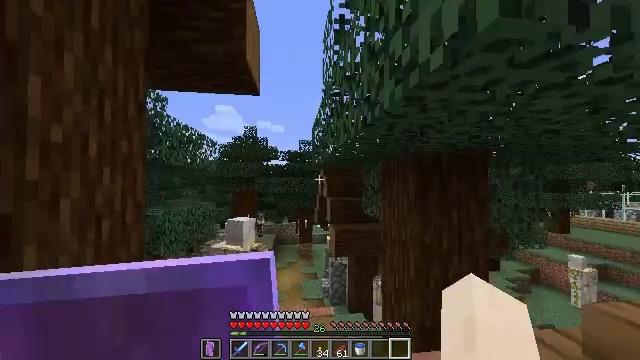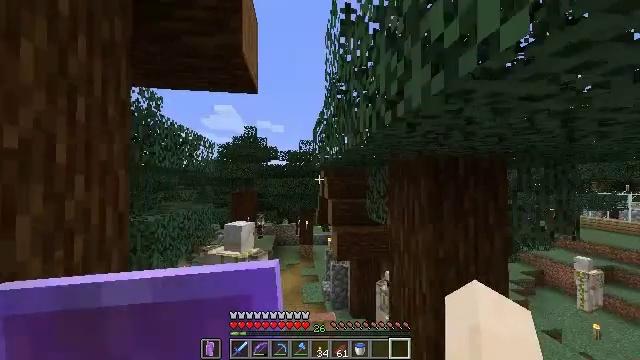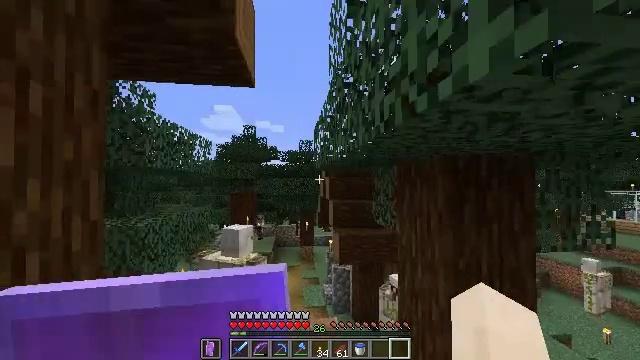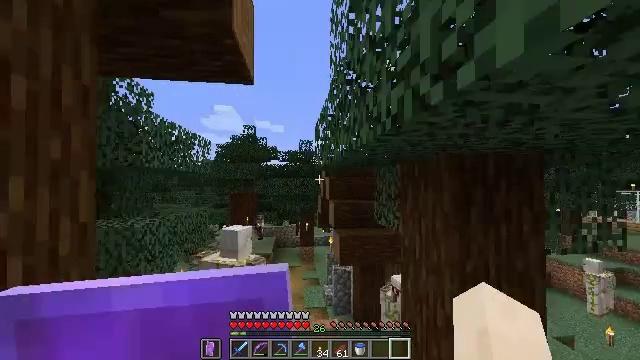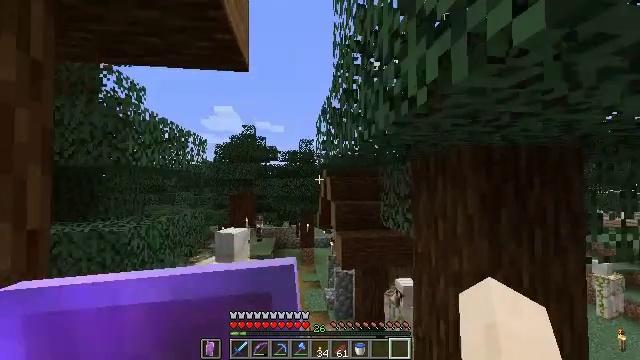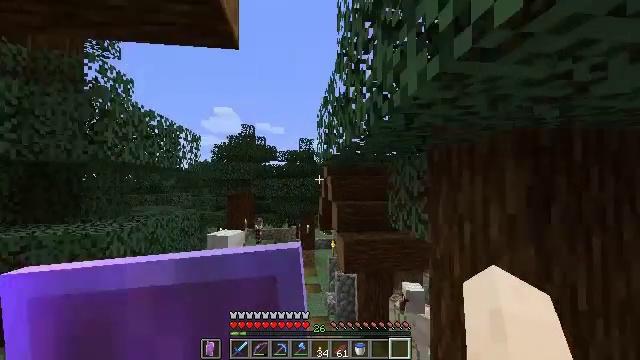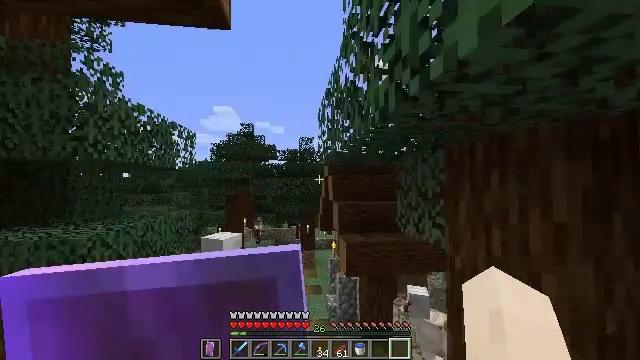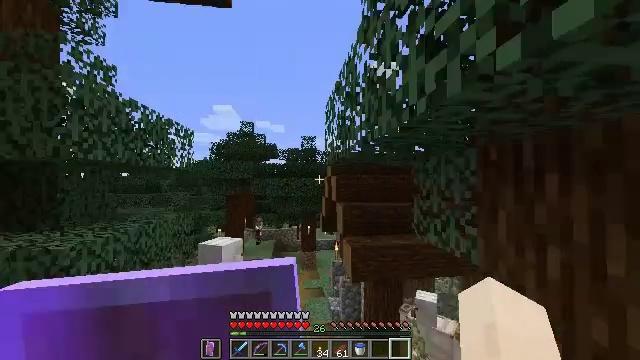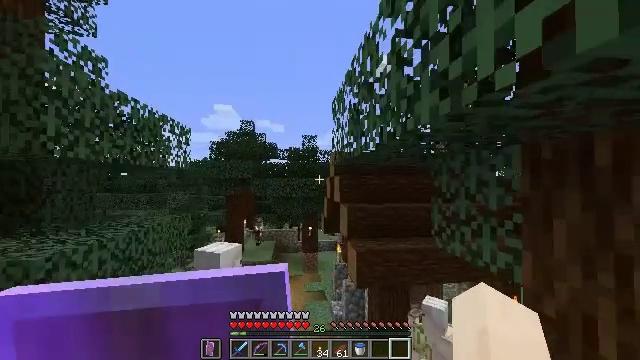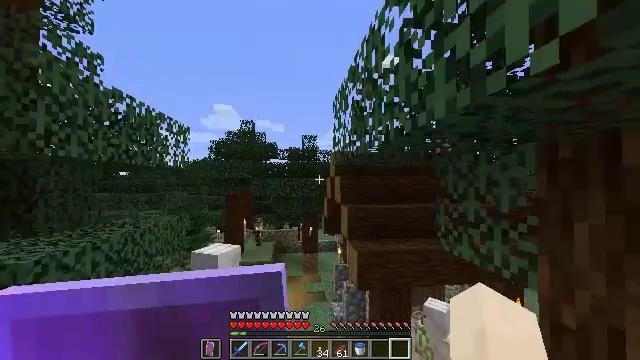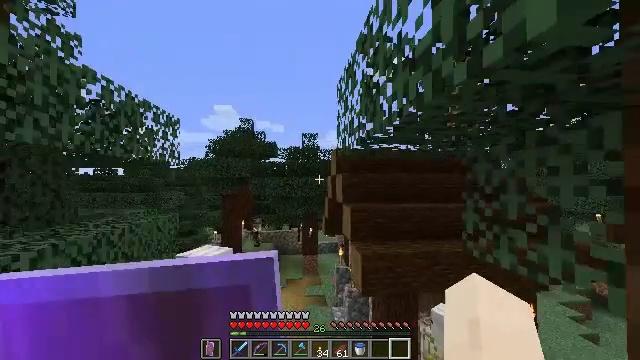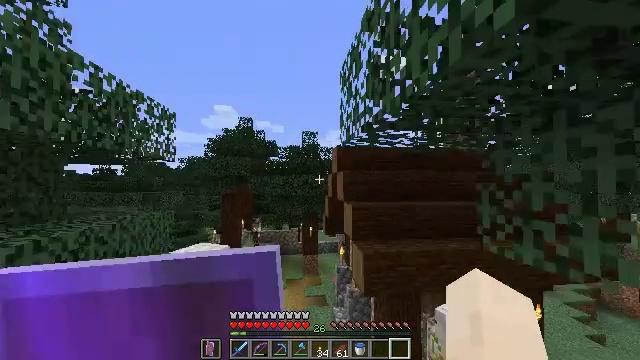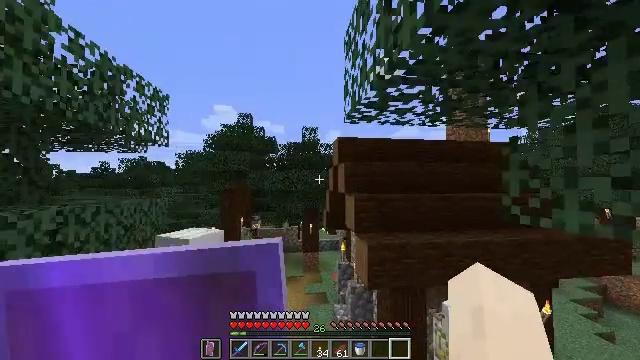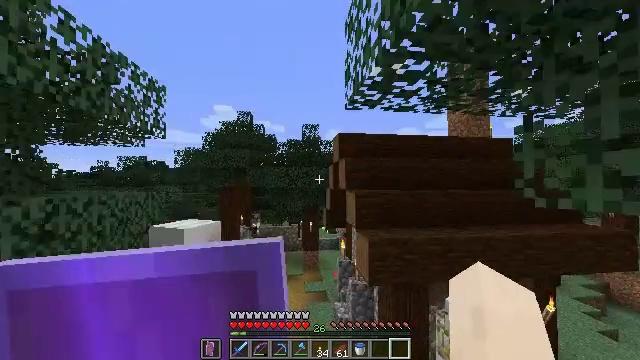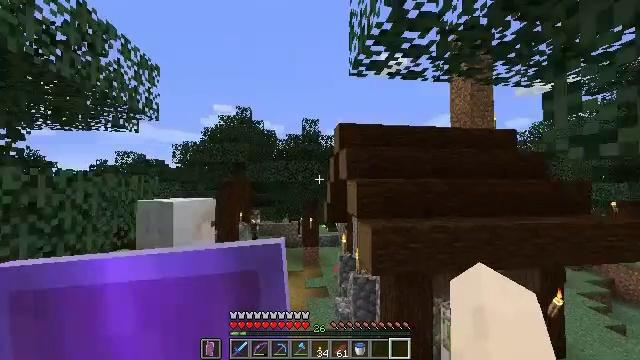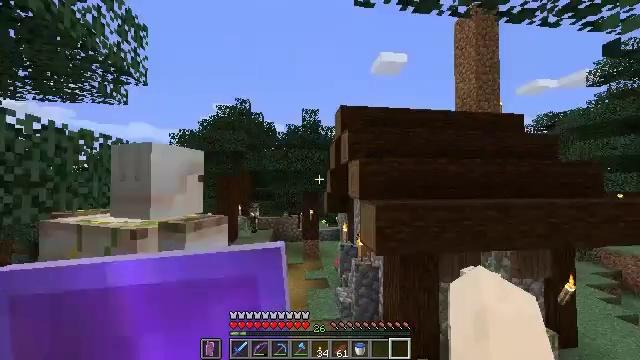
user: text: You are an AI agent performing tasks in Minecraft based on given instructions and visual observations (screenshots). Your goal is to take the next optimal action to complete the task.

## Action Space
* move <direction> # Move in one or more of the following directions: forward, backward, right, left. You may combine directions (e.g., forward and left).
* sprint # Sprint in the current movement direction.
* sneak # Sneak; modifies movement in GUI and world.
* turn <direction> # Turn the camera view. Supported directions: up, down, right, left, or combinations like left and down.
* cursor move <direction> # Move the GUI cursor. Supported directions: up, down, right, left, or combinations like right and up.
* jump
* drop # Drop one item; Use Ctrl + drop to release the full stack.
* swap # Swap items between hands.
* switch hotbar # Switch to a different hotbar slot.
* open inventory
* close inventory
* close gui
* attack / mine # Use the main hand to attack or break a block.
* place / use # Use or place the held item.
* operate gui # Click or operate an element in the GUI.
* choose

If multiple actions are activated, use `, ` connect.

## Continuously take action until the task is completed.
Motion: motion action
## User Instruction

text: Dig up the grass block for dirt.
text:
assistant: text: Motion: move forward
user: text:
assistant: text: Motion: move forward
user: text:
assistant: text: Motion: move forward
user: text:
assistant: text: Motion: move forward
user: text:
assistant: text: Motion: move forward
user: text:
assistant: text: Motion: move forward and move left
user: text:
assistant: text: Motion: move forward and move left
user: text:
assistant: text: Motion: move forward
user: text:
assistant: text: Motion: move forward
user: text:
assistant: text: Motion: move forward
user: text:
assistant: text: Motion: move forward
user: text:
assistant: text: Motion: move forward
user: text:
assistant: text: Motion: move forward
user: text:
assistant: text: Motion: move forward
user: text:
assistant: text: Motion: move forward
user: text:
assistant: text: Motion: move forward
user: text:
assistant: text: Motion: move forward
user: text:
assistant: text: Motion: move forward
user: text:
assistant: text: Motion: move forward
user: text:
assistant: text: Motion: move forward
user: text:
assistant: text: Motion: move forward
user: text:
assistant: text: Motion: move forward
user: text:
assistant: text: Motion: move forward
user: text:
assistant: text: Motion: move forward
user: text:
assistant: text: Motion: move forward
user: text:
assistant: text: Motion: move forward
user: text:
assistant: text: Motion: move forward
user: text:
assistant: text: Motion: move forward
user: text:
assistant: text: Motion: move forward
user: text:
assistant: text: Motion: move forward